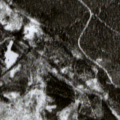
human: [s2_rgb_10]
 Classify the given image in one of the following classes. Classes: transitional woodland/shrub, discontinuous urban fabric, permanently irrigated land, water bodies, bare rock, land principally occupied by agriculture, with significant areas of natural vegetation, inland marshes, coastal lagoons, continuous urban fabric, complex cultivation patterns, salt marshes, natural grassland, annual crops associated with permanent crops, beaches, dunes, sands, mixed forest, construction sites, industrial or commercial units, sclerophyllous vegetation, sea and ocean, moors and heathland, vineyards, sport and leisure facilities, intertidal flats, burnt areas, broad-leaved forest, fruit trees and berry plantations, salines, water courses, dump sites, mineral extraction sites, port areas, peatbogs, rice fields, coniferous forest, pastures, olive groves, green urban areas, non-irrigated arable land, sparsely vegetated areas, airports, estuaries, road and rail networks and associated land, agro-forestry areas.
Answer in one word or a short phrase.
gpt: coniferous forest, mixed forest, peatbogs